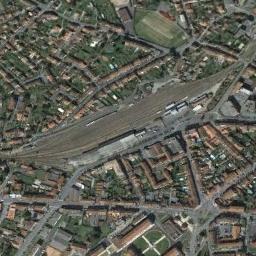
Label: railway_station